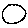
Label: circle